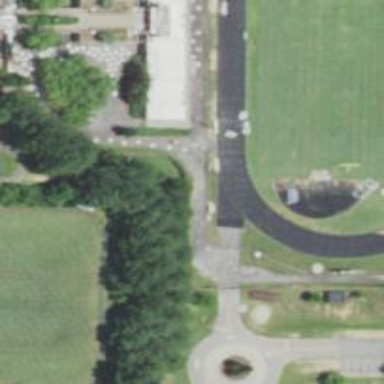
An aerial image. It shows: Track on asphalt surface for leisure land.